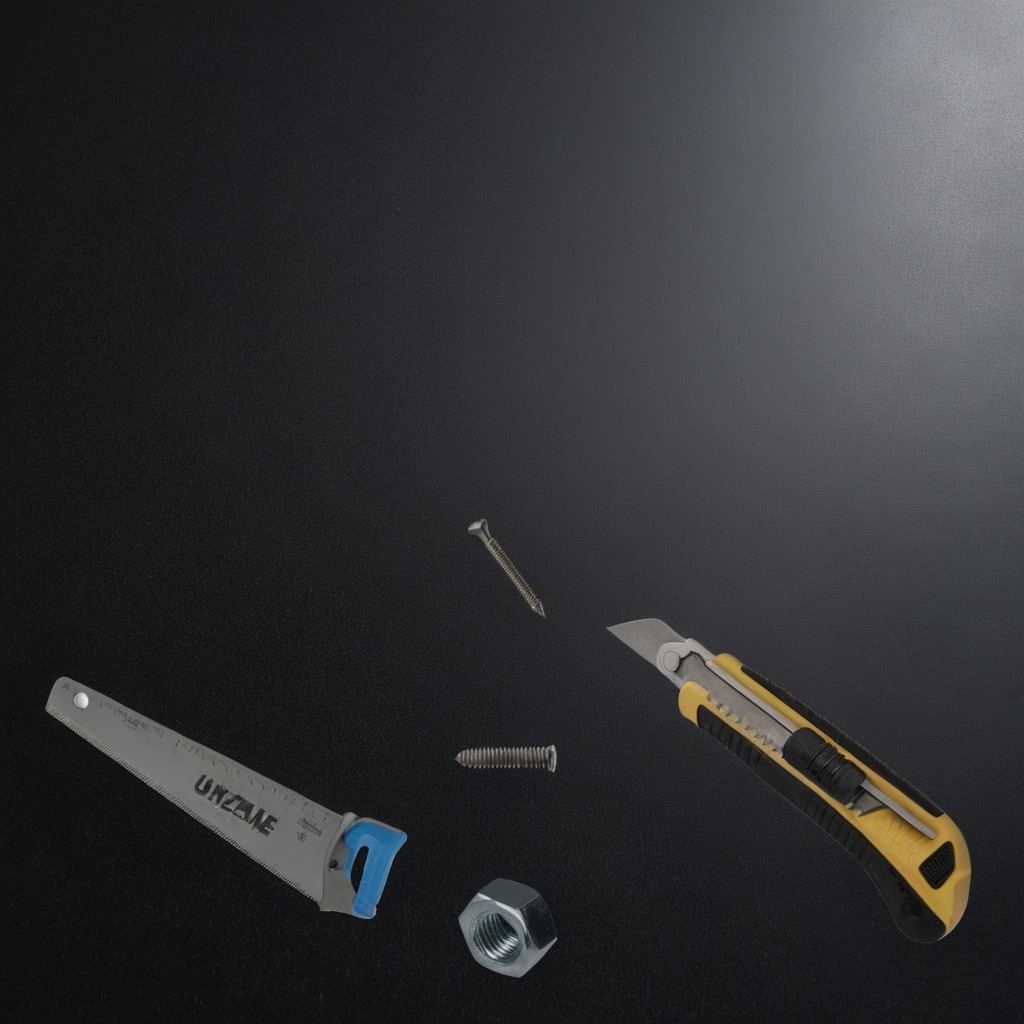
A utility knife, a metal machine screw, a coiled metal spring, a handheld metal saw, and a metal nut are lying on a clean granite tabletop.